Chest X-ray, PA view. Patient: 19 years old, sex F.
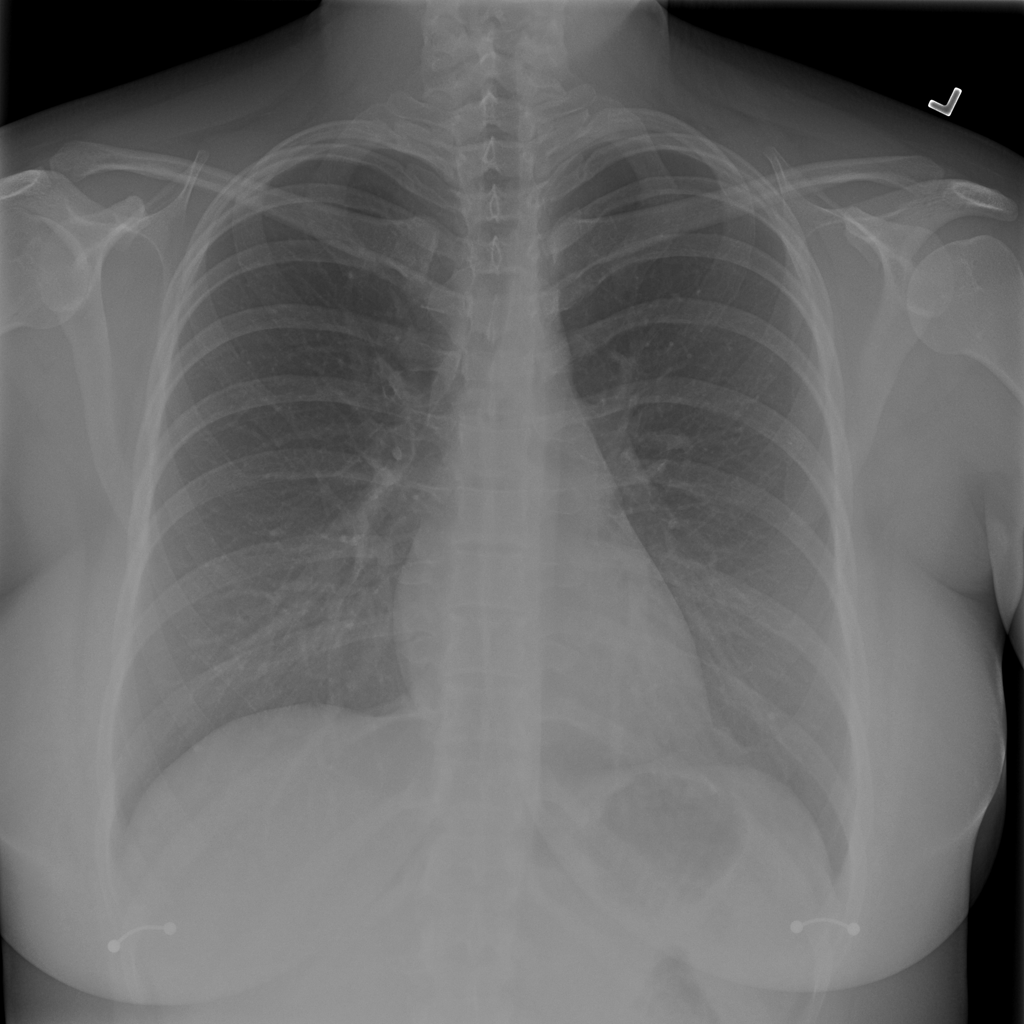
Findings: No Finding